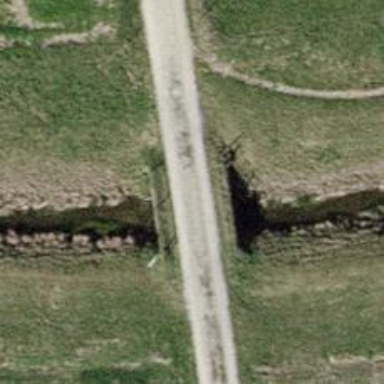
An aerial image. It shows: Track passing over compacted bridge with grade3 tracktype.